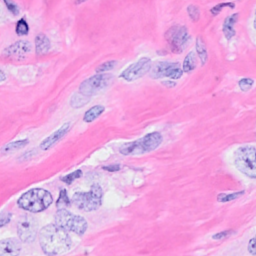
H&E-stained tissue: Breast